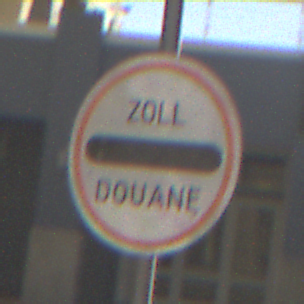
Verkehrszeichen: Zollstelle
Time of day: MorningAfternoon
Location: Outdoor (Urban)
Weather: PartlyCloudy
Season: NotSpecified
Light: Natural